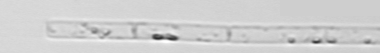
Label: Leptocylindrus